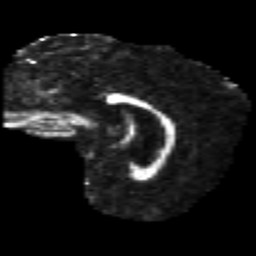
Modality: FA
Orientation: sagittal
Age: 46
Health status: ill
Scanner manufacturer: philips
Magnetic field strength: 3 T
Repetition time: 9 s
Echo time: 0.127 s